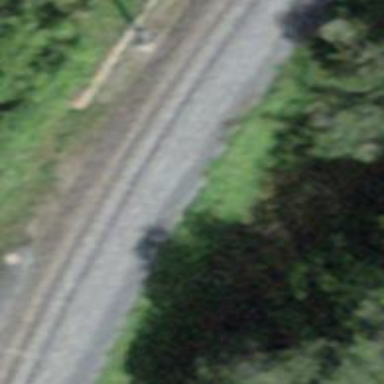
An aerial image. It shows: Narrow-gauge railway with electrified contact line.